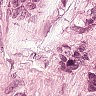
Metastatic tissue present: yes